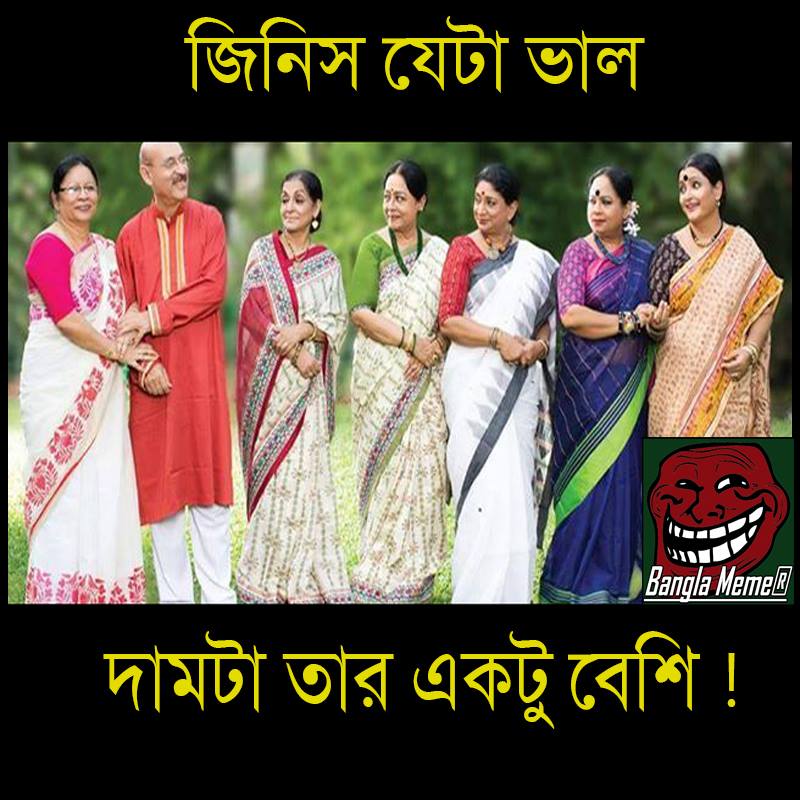
Caption:  জিনিস যেটা ভাল দামটা তার একটু বেশি !
Label: hate